Question: App example?
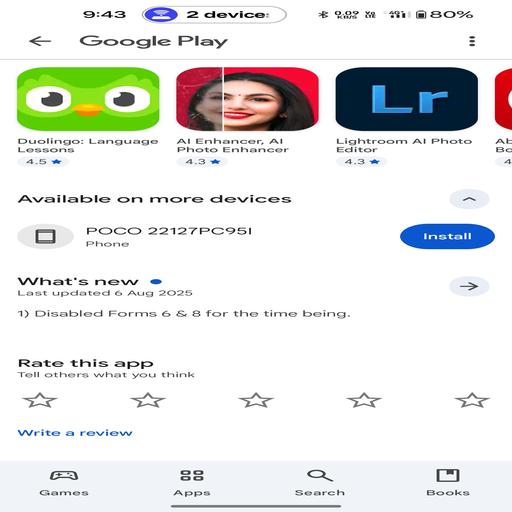
Answer: Duolingo